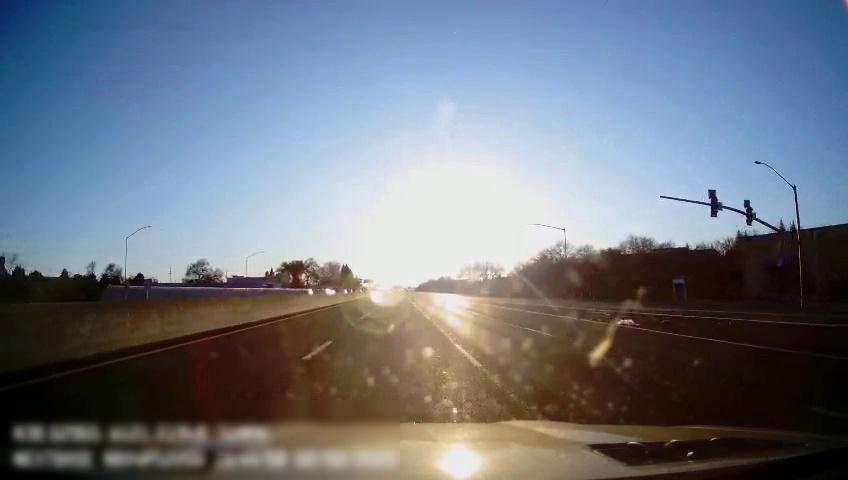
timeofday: Day
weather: Sunny
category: Drivable Space
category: Vehicles | SUV
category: Vehicles | SUV
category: Lanes | Alternate Lane
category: Lanes | Alternate Lane
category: Lanes | Current Lane
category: Lanes | Current Lane
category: Lanes | Alternate Lane
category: Lanes | Alternate Lane
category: Lanes | Alternate Lane
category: Traffic | Lights
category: Traffic | Lights